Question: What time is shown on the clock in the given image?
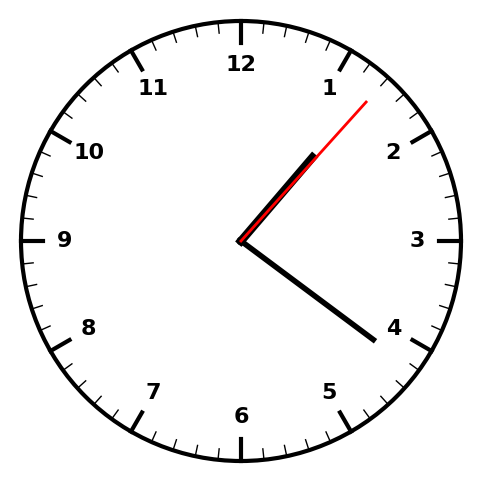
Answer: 01:21:07